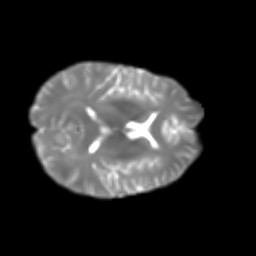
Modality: T2w
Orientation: axial
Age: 29
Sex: male
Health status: healthy